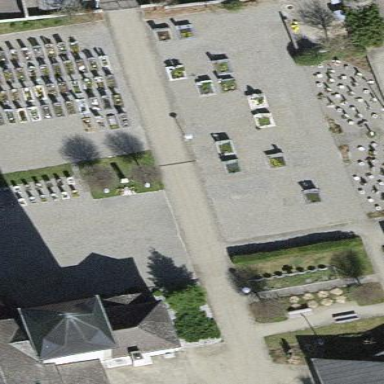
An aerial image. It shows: Cemetery.